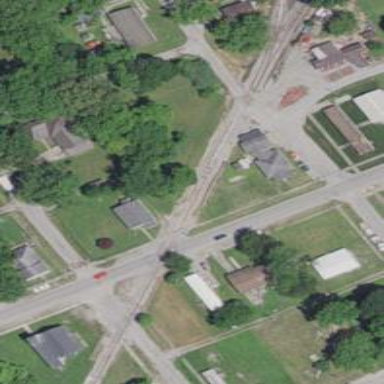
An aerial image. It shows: Railway level crossing.